Question: I'm trying to use a mapview object in my app, but I need to simultaneously display additional information. I'd like to have have some textviews under the map, but I can't seem to display the mapview without it expanding to the entire screen. I've tried both linearlayout and relativelayout.
I'm attaching an image that shows how the bottom TextView is draw on top of the "google" logo, and hides part of it. I want (should?) have this displayed (give credit where credit is due). MY only alternative that I can figure out is to put all my text at the top of the map, which I have reasons for not wanting to do.
Any help and/or tricks would be greatly appreciated.
Thanks,
Sid
Here is my code
'''
import com.google.android.maps.MapActivity;
import com.google.android.maps.MapView;
import android.app.Activity;
import android.os.Bundle;
public class maptest extends MapActivity {
public void onCreate(Bundle savedInstanceState) {
super.onCreate(savedInstanceState);
setContentView(com.isti.sms.R.layout.mapviewtest);
MapView mv = (MapView)this.findViewById(com.isti.sms.R.id.mapview);
mv.setBuiltInZoomControls(true);
}
@Override
protected boolean isRouteDisplayed() {
// TODO Auto-generated method stub
return false;
}
}
'''
And the xml is
'''
<RelativeLayout xmlns:android="http://schemas.android.com/apk/res/android"
android:id="@+id/topLayout"
android:layout_width="fill_parent"
android:layout_height="fill_parent"
android:orientation="vertical" >
<LinearLayout
android:id="@+id/linearLayout2"
android:layout_width="match_parent"
android:layout_height="match_parent"
android:layout_centerInParent="true"
android:orientation="vertical" >
<com.google.android.maps.MapView
android:id="@+id/mapview"
android:layout_width="match_parent"
android:layout_height="match_parent"
android:layout_above="@+id/linearLayout1"
android:layout_below="@+id/LabelArea"
android:apiKey="my long key"
android:clickable="true" />
</LinearLayout>
<LinearLayout
android:id="@+id/LabelArea"
android:layout_width="fill_parent"
android:layout_height="wrap_content"
android:layout_alignParentTop="true"
android:background="#FFFFFF"
android:orientation="vertical" >
<TextView
android:id="@+id/eventinfo"
android:layout_width="match_parent"
android:layout_height="wrap_content"
android:background="#FFFFFF"
android:padding="5dip"
android:text="TextView"
android:textAppearance="?android:attr/textAppearanceSmall"
android:textColor="#0000FF" >
</TextView>
</LinearLayout>
<LinearLayout
android:id="@+id/linearLayout1"
android:layout_width="fill_parent"
android:layout_height="wrap_content"
android:layout_alignParentBottom="true" >
<TextView
android:id="@+id/hrlegendtx"
android:layout_width="fill_parent"
android:layout_height="wrap_content"
android:layout_gravity="center_vertical"
android:background="#FFFFFF"
android:text="1 Hr"
android:textColor="#0000FF" />
</LinearLayout>
</RelativeLayout>
'''

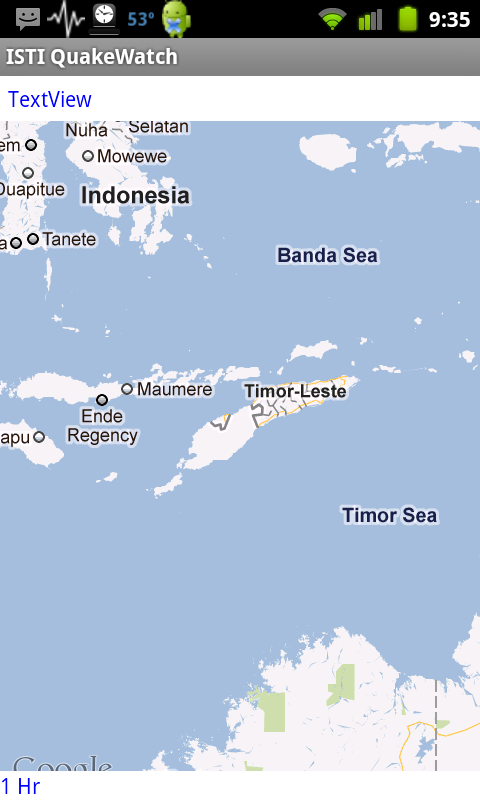
Answer: You can use LinearLayout and layout_weight property:
'''
<LinearLayout
xmlns:android="http://schemas.android.com/apk/res/android"
android:layout_width="match_parent"
android:layout_height="match_parent"
android:orientation="vertical" >
<com.google.android.maps.MapView
android:id="@+id/mapview"
android:layout_width="match_parent"
android:layout_height="0dp"
android:apiKey="my long key"
android:layout_weight="1"
android:clickable="true" />
<TextView
android:id="@+id/hrlegendtx"
android:layout_width="fill_parent"
android:layout_height="0dp"
android:background="#FFFFFF"
android:text="1 Hr"
android:textColor="#0000FF" />
</LinearLayout>
'''